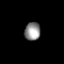
Tissue: prostate
Cell type: Endothelial cells
Senescence score: 0.7125
Nuclear area (px): 281
Mean DAPI intensity: 143.601